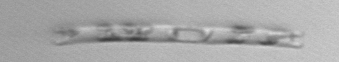
Label: Eucampia_morphytype1